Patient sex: F
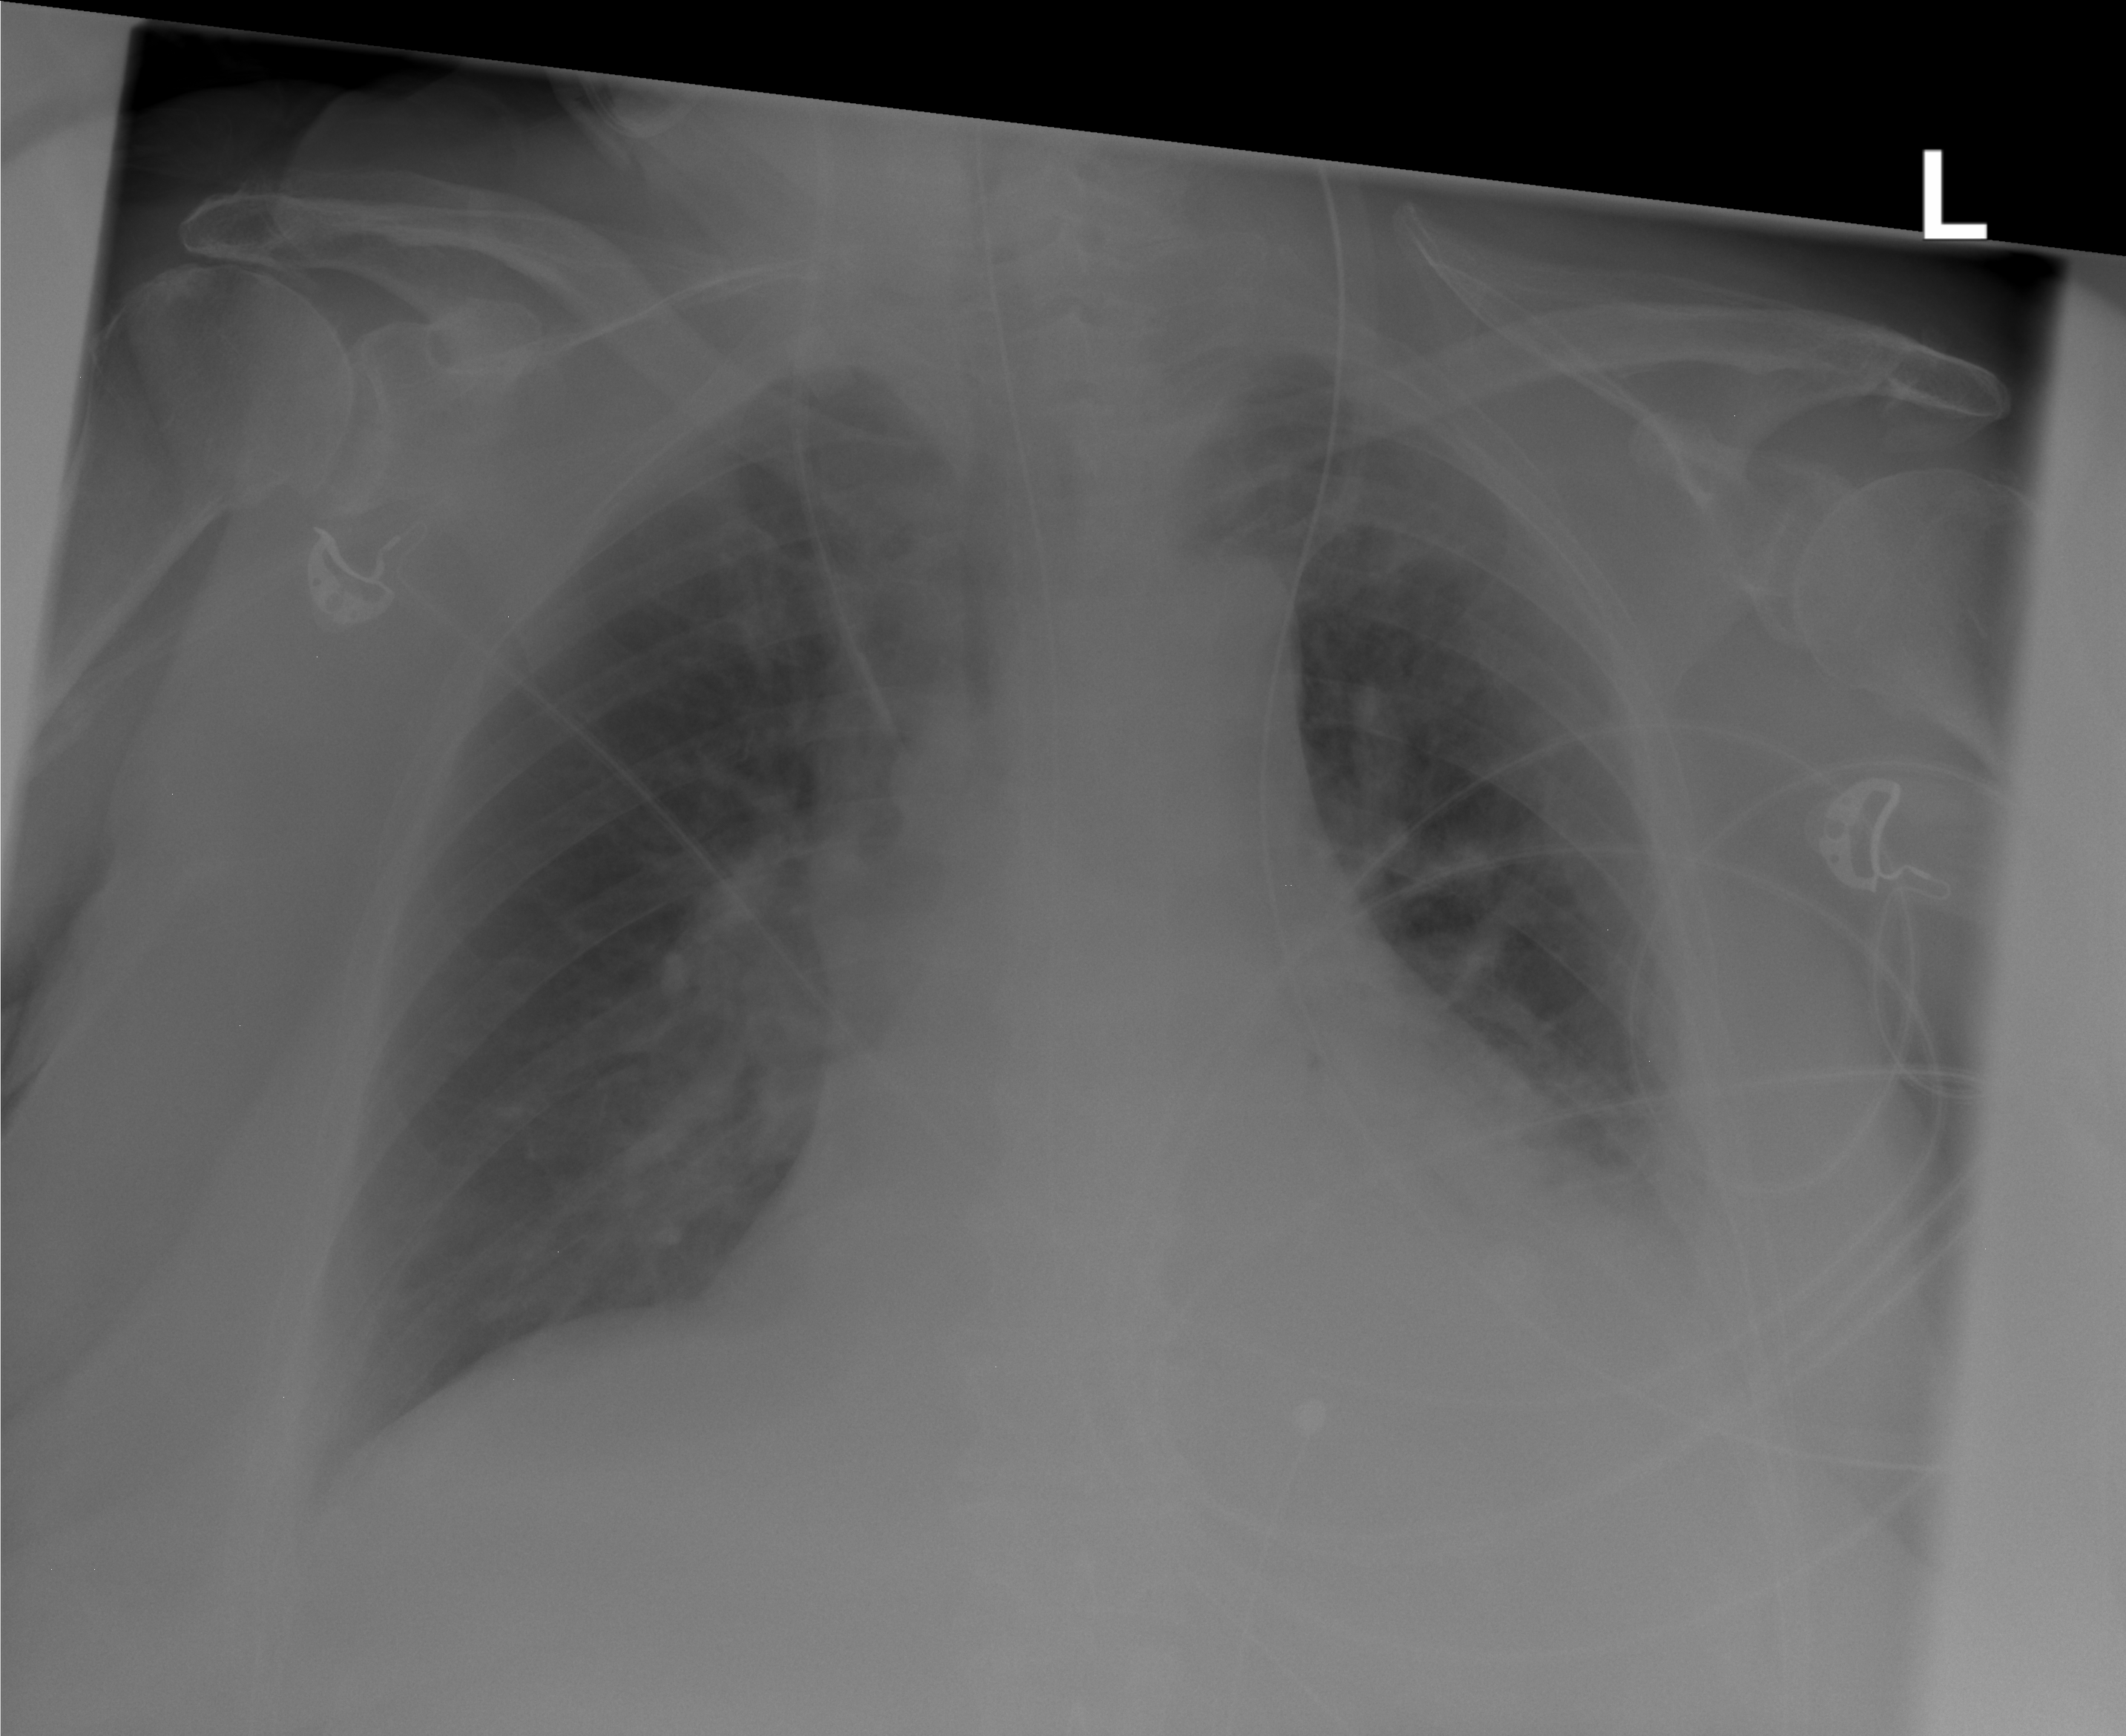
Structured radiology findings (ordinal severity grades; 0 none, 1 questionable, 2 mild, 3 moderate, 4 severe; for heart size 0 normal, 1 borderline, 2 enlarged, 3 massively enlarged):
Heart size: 2
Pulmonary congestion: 0
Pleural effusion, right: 0
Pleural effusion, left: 2
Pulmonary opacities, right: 0
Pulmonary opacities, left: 0
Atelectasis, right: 0
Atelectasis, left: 2